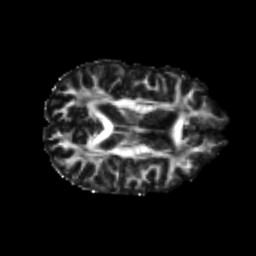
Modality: FA
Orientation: axial
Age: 24
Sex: male
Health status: healthy
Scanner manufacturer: philips
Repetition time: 7.385 s
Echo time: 0.08599 s